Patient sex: F
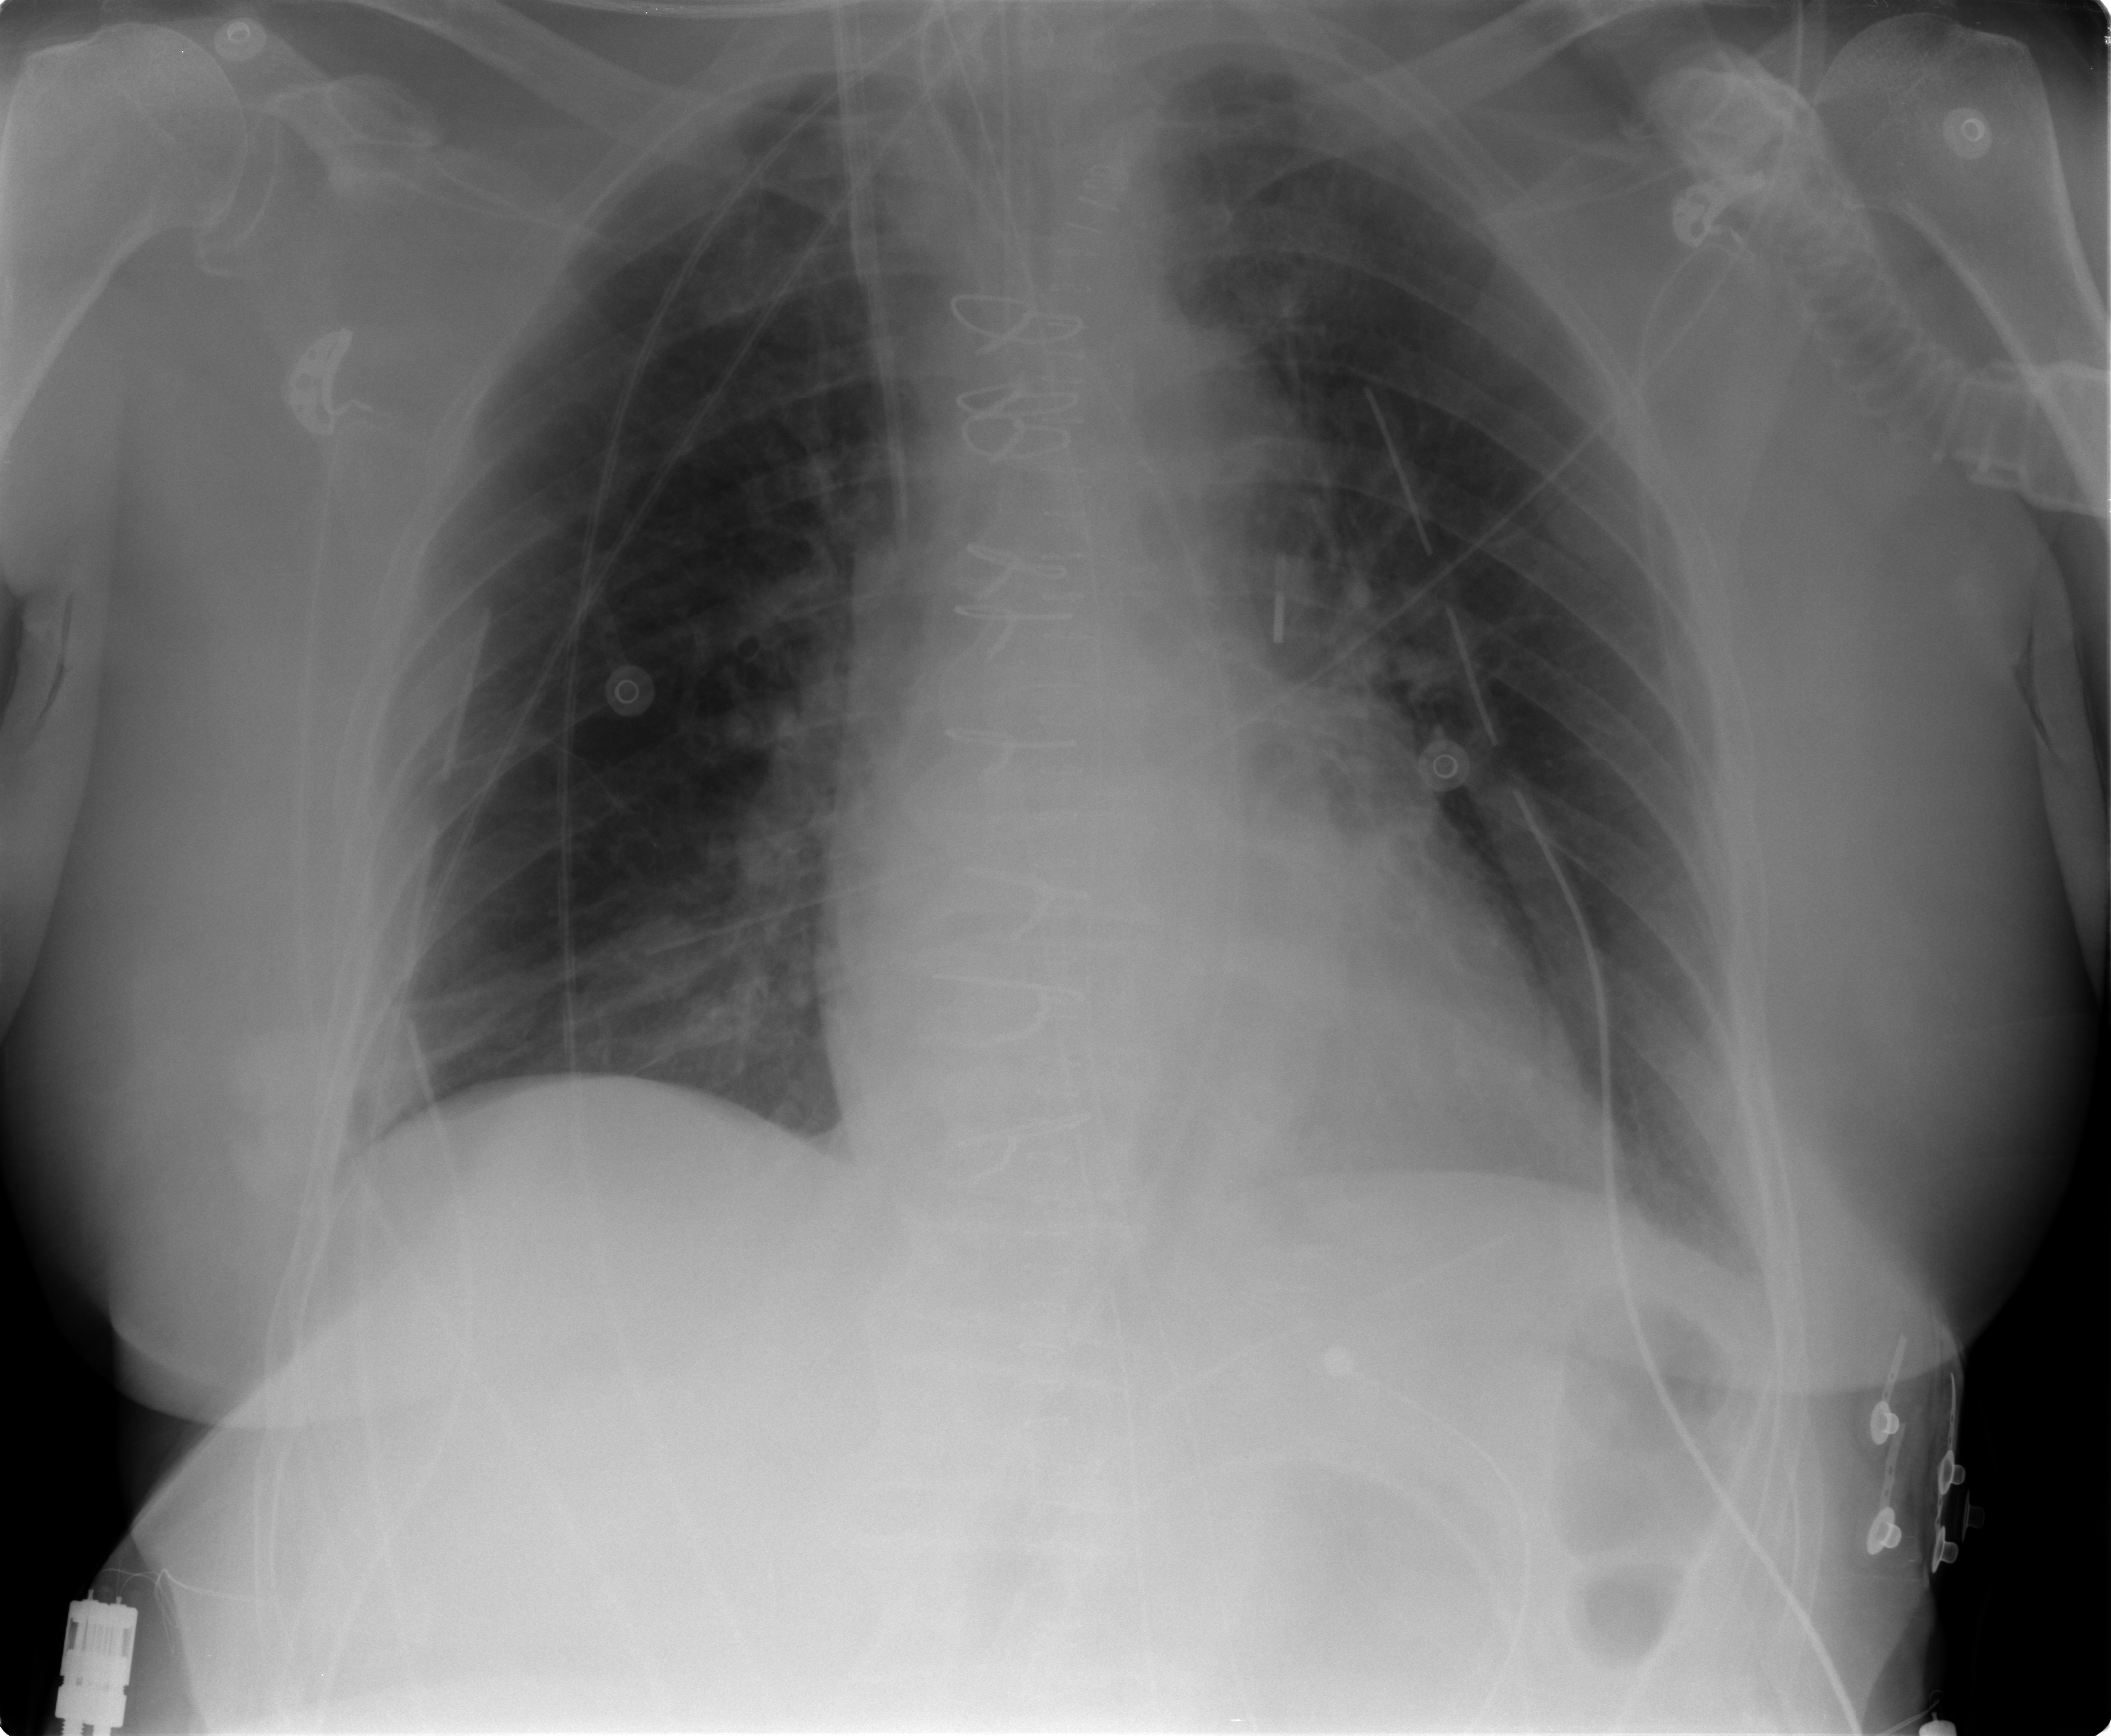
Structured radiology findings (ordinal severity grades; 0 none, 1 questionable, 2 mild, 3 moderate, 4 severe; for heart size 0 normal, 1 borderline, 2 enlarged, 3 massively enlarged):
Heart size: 0
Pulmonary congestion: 0
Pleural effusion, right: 0
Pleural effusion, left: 2
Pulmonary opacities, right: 0
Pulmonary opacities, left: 0
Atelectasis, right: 0
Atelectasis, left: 0